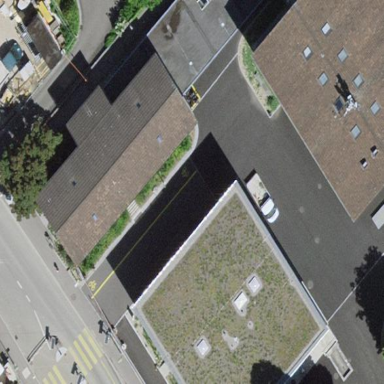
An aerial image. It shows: School building.